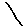
Label: line